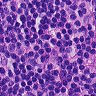
Metastatic tissue present: no